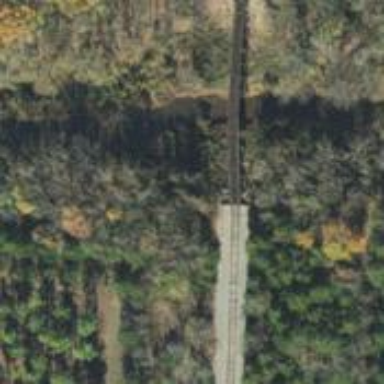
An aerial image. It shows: Truss bridge for railway spur service.